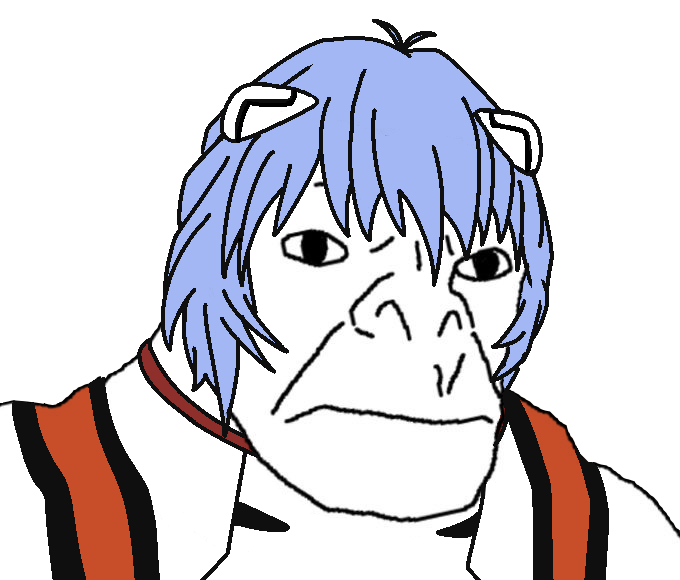
Label: 5_Craig